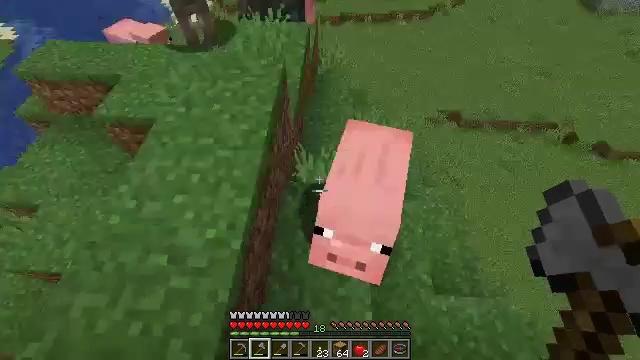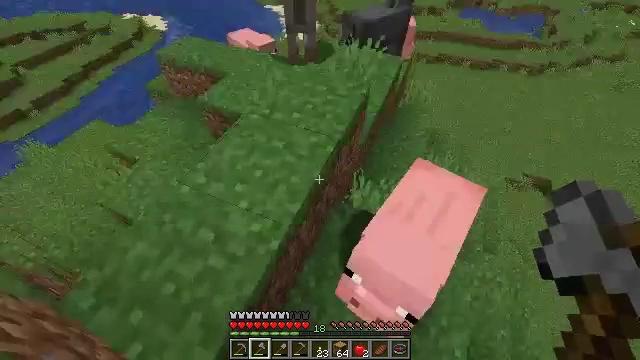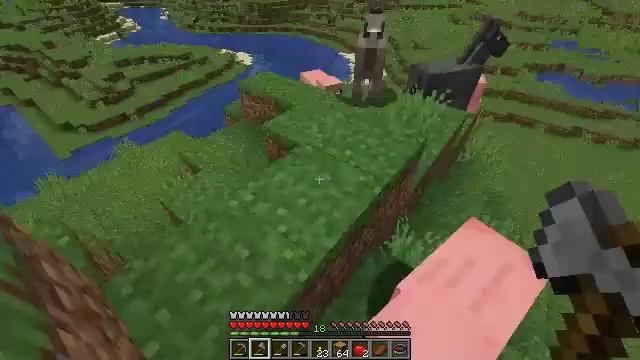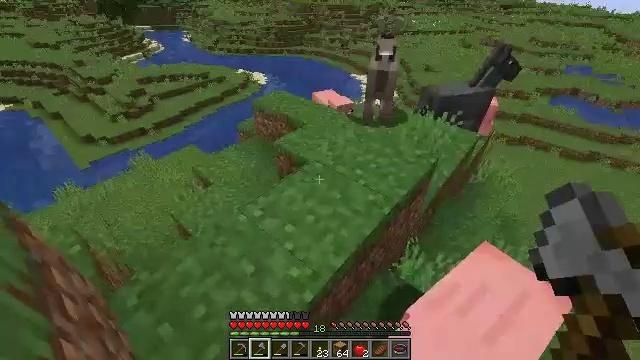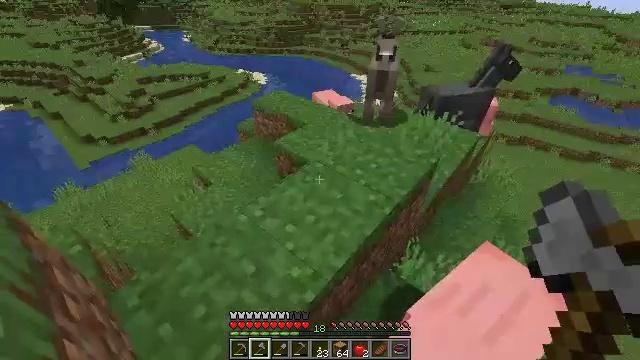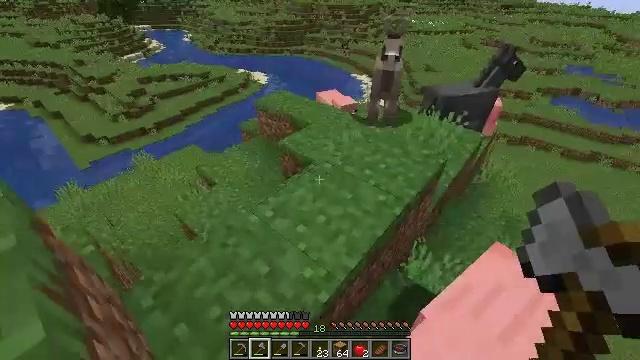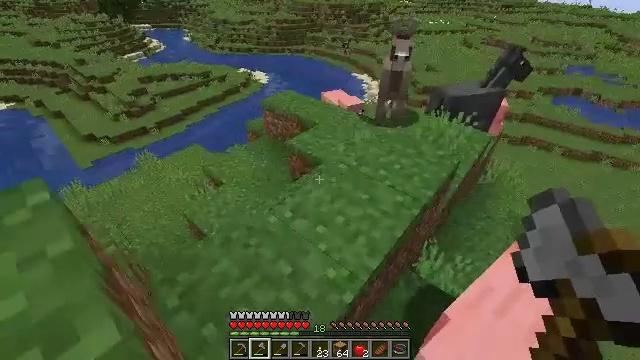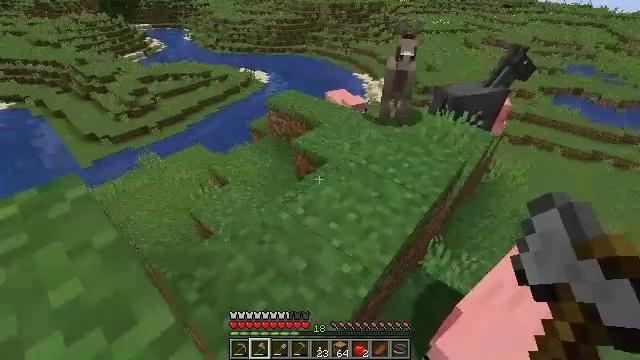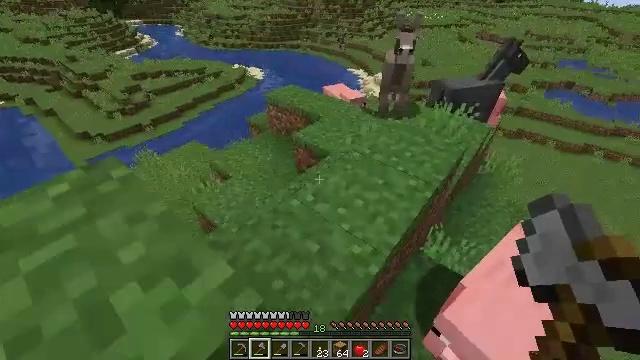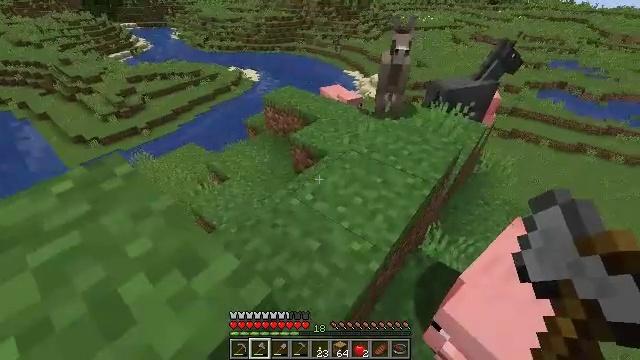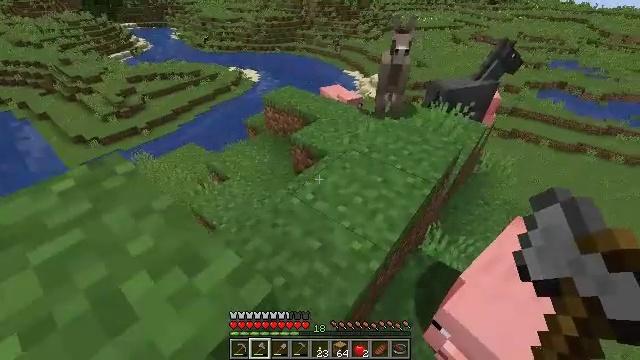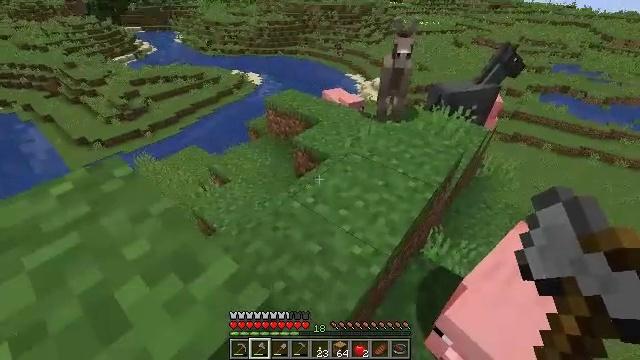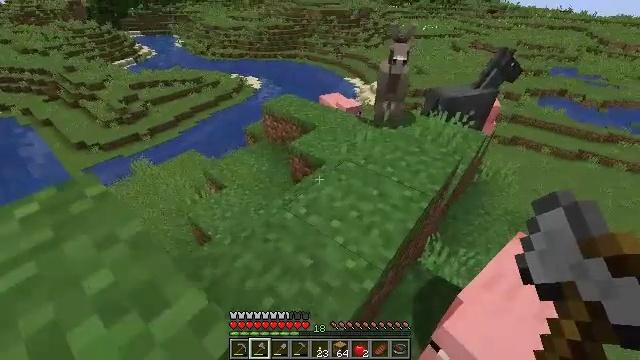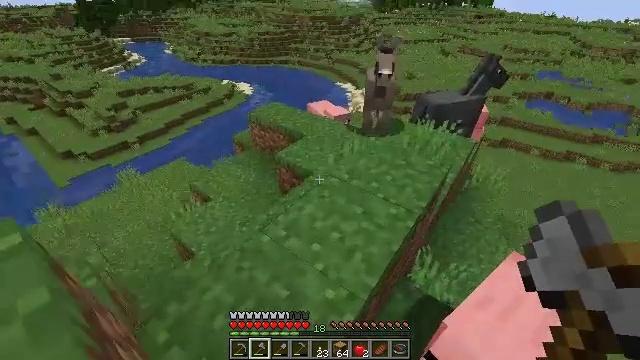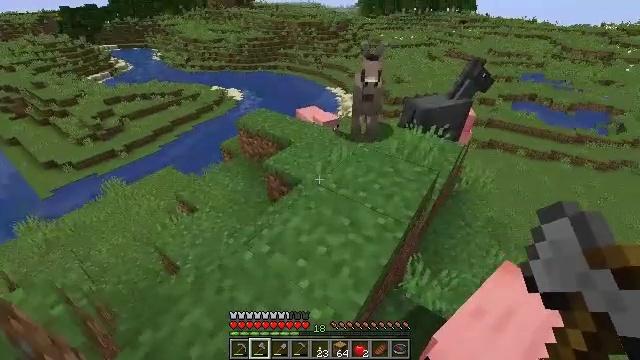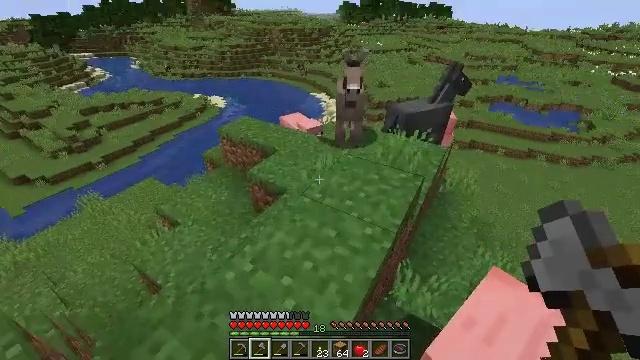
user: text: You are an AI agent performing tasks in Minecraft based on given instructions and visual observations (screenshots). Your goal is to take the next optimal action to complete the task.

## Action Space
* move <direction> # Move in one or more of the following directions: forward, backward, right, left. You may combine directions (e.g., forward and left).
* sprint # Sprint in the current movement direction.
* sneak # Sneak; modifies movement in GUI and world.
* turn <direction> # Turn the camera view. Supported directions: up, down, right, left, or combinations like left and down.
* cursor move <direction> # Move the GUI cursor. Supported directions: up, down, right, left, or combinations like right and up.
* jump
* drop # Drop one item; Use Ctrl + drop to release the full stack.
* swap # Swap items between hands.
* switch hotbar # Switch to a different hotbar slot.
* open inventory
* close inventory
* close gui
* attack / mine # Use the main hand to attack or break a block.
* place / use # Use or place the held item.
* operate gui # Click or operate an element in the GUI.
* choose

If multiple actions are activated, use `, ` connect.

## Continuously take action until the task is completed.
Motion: motion action
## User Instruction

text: Mine the cracked stone bricks.
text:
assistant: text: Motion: turn left and up
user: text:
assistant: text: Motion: turn left and up
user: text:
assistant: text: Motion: turn left and up
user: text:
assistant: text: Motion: move left
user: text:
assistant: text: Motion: move left
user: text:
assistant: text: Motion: move left
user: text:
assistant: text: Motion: move left
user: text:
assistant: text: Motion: move forward and move left, turn right
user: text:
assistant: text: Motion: move forward and move left
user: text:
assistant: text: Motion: move forward and move left
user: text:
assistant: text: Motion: move forward
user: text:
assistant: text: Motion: move forward
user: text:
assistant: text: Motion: move forward, turn right and up
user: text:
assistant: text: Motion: move forward, turn right
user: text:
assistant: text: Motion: move forward, turn right and up
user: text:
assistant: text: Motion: move forward, turn right
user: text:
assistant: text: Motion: move forward, turn right
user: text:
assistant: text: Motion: move forward, turn right
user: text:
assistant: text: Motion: move forward
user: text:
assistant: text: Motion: move forward
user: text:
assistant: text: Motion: move forward
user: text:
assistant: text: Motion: move forward, turn left
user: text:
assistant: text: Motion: move forward
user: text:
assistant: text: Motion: move forward
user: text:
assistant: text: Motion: move forward
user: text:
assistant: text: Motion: move forward, turn right
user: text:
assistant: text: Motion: move forward, turn right
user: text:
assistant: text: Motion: move forward
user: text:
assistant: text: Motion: turn left
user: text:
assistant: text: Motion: turn left